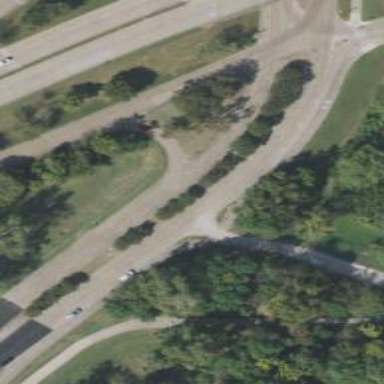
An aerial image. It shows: Secondary link road.